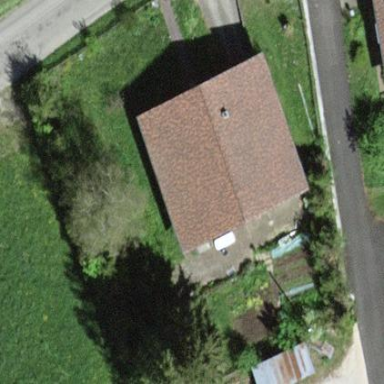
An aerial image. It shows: Detached building with hipped roof.